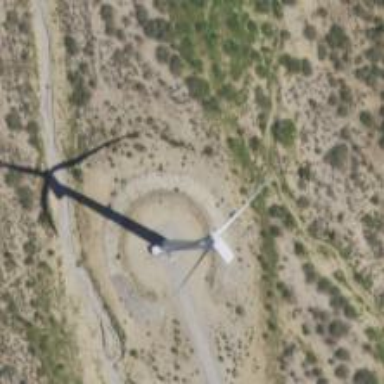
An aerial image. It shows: Wind generator in the form of horizontal axis wind turbine.